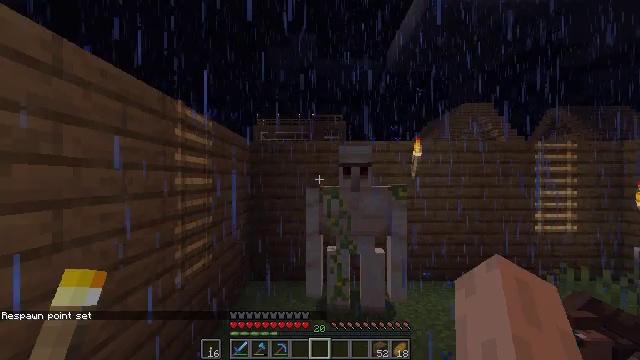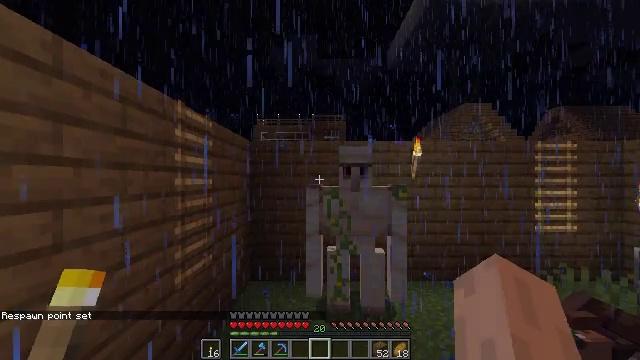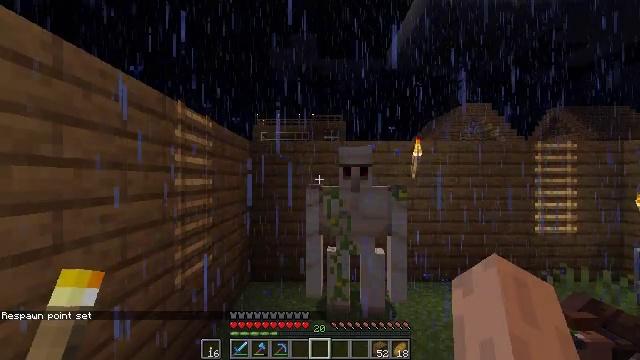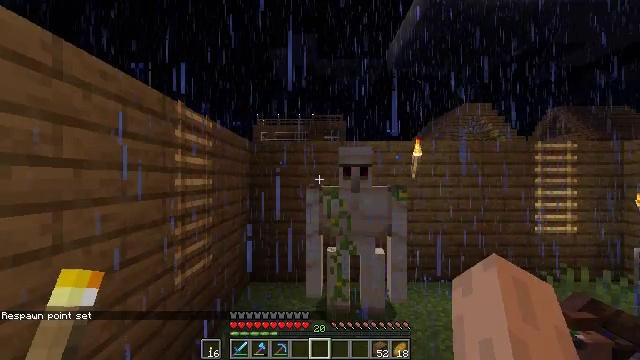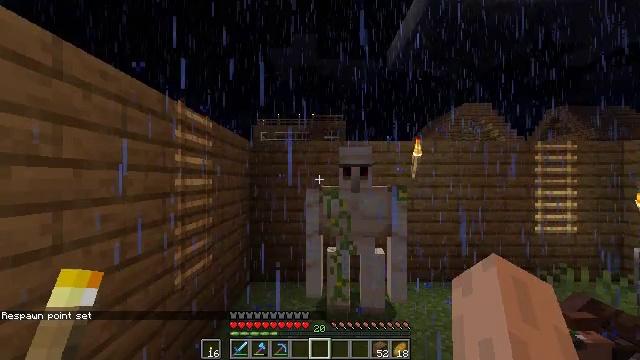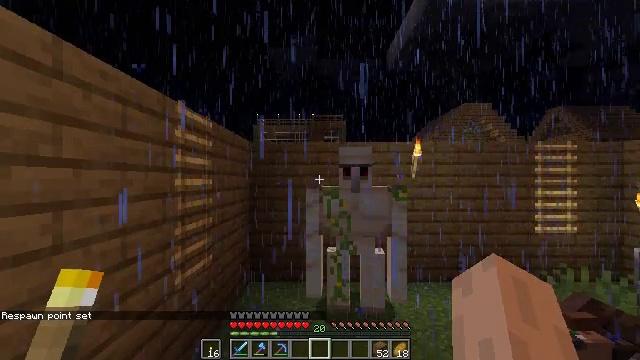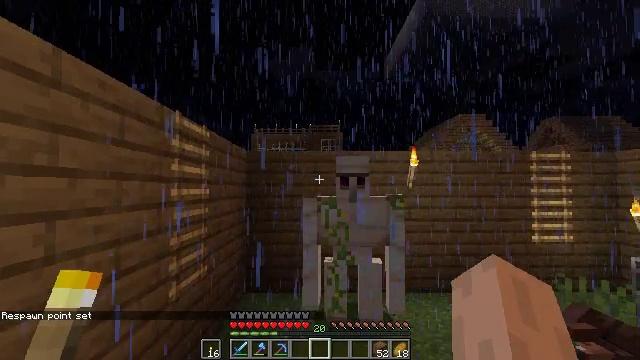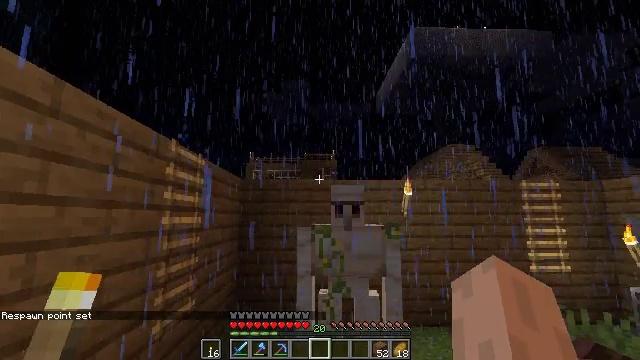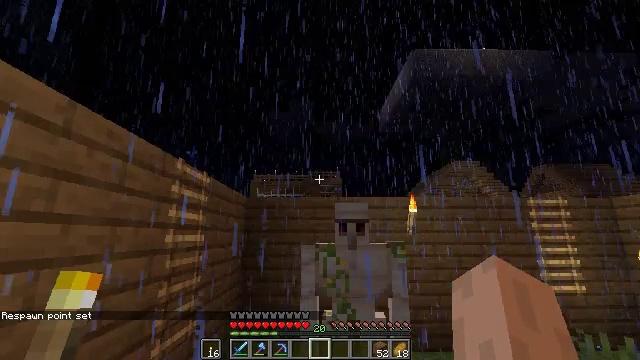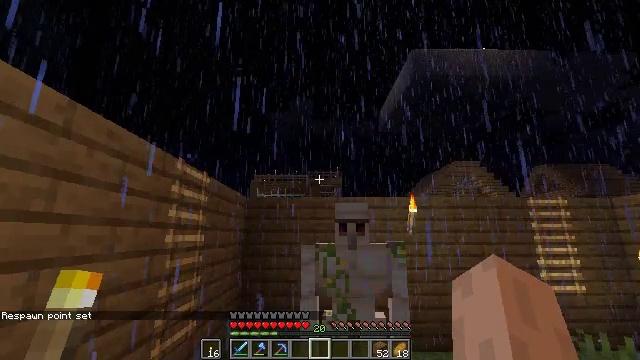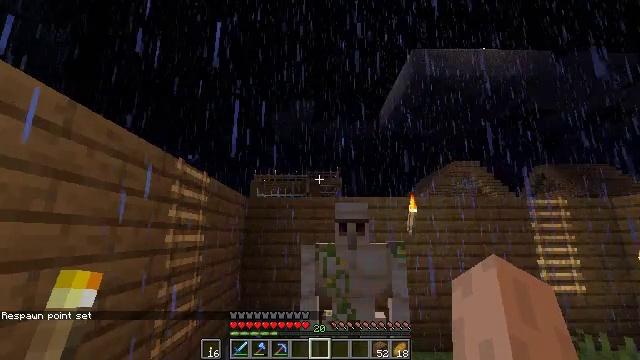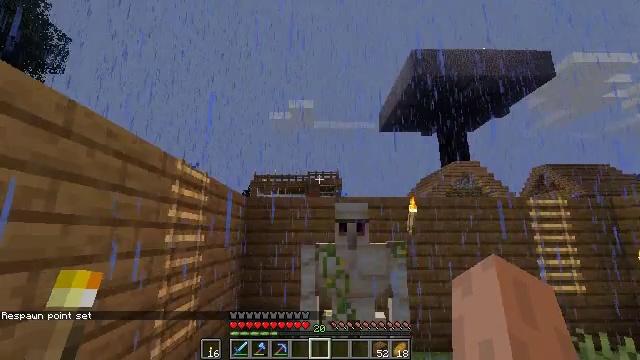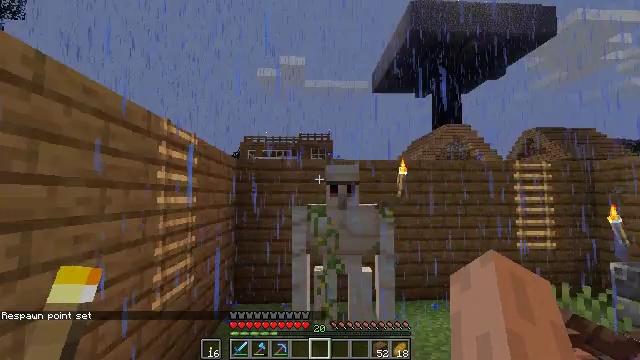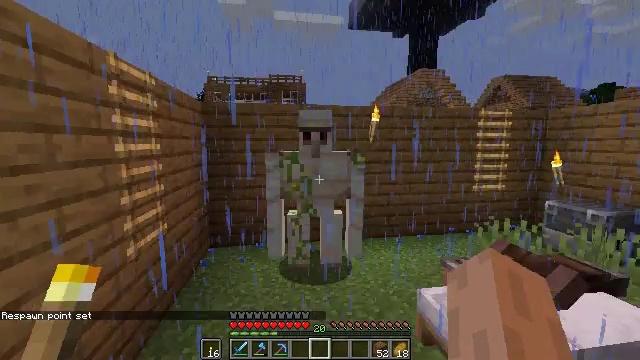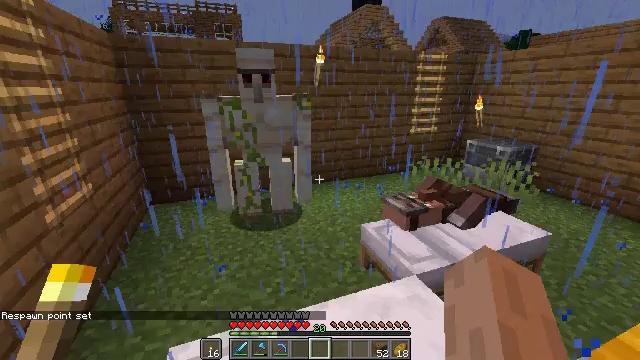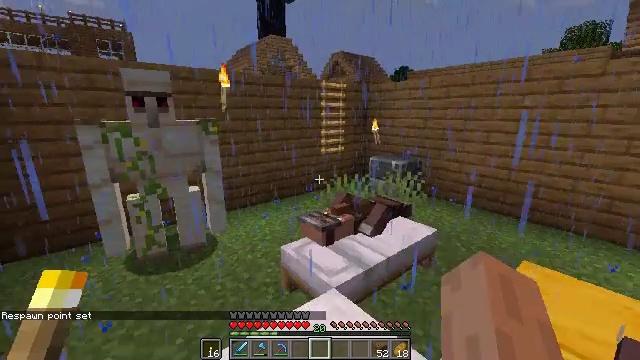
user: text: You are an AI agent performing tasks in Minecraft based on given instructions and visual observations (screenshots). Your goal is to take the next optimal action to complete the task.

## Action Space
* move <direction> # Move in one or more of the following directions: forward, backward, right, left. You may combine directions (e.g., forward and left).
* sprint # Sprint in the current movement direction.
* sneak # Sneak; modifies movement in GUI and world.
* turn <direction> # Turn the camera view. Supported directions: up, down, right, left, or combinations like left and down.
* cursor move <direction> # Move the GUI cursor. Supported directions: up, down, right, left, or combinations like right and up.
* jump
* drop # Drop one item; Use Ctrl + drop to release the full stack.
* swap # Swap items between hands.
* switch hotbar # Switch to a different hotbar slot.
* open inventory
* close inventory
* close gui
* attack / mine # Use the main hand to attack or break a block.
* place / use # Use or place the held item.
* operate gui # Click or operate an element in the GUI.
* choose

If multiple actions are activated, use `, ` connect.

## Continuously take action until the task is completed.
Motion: motion action
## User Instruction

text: Remove a bread from the inventory.
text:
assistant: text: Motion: no_op
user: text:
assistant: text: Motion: no_op
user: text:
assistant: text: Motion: no_op
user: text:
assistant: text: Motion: no_op
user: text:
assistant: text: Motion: no_op
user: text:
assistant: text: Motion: turn up
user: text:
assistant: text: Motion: turn right and up
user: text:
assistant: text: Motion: turn up
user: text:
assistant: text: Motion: no_op
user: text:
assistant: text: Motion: no_op
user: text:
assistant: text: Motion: no_op
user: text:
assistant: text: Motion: turn right and down
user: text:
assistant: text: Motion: turn right and down
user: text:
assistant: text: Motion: turn right and down
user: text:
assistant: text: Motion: move right, turn right and up
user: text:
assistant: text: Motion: move right, turn right and up
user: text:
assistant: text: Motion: move right
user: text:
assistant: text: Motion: move right
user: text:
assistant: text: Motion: move right
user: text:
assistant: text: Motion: turn down
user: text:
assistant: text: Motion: turn left and down
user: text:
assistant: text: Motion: turn left and down
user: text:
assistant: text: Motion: move back, turn left and down
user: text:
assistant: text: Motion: move back, turn left and down
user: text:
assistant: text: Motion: move back
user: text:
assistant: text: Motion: move back, turn right and up
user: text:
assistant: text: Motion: move back, turn right and up
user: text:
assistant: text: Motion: move back, turn right and up
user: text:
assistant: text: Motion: move back, turn right and up
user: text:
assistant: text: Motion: move back, turn right and up